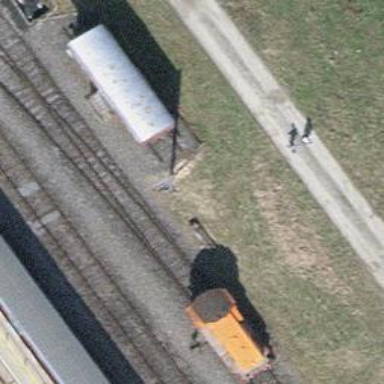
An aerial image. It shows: Railway yard with one track.